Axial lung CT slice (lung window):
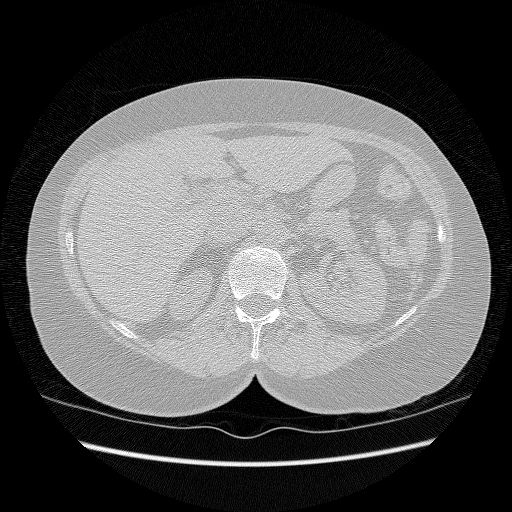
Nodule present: no